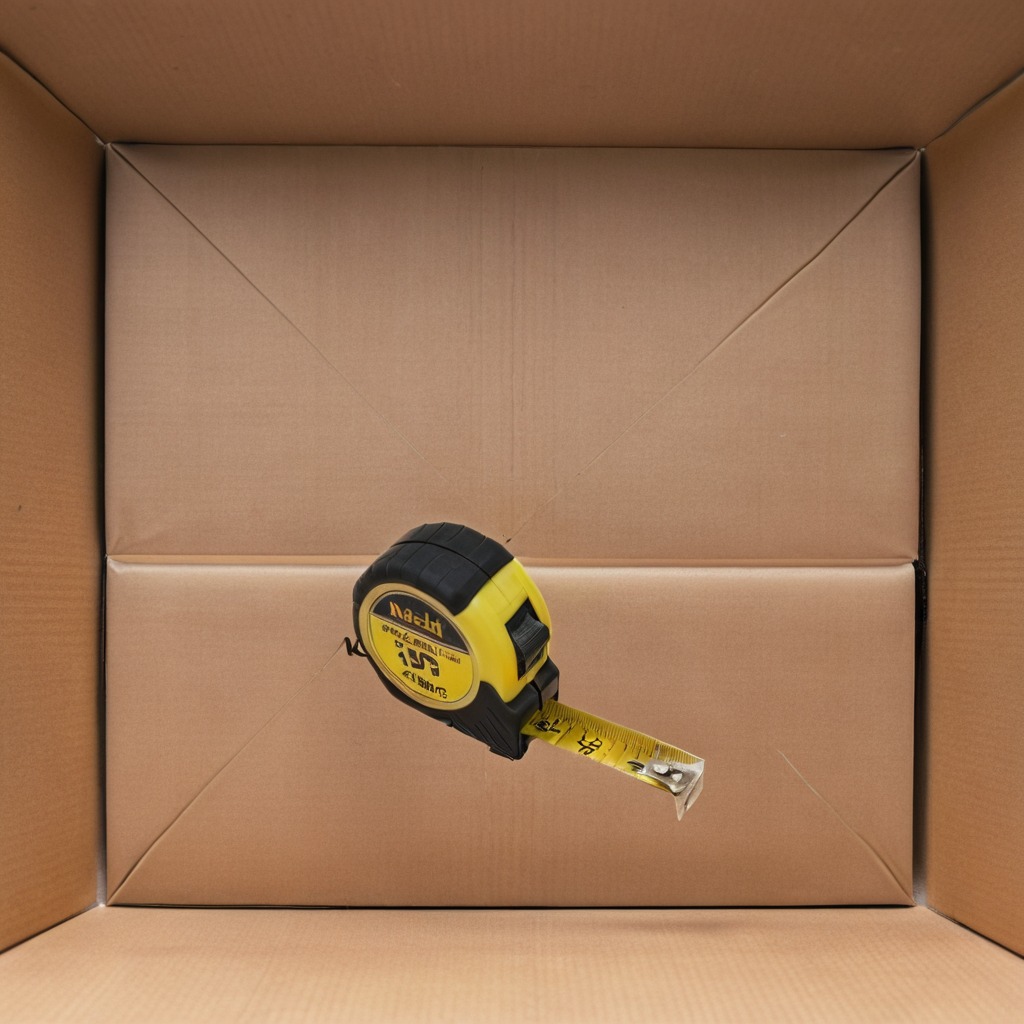
A measuring tape is lying on the cardboard box surface.